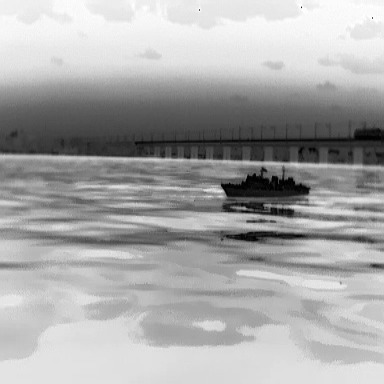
There is a warship in the infrared image.